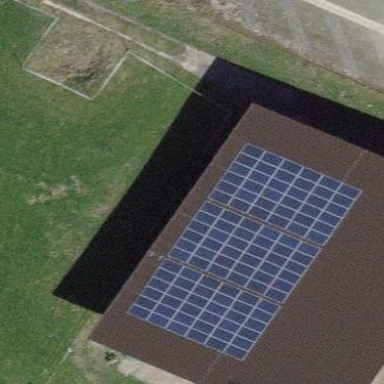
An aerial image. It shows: Solar power generator utilizing photovoltaic technology with solar photovoltaic panels.